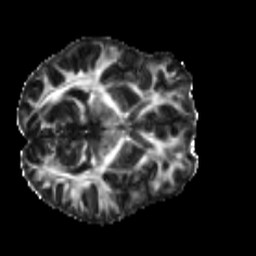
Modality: FA
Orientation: axial
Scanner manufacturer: siemens
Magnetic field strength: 3 T
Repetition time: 4 s
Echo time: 0.0594 s